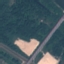
Label: Highway